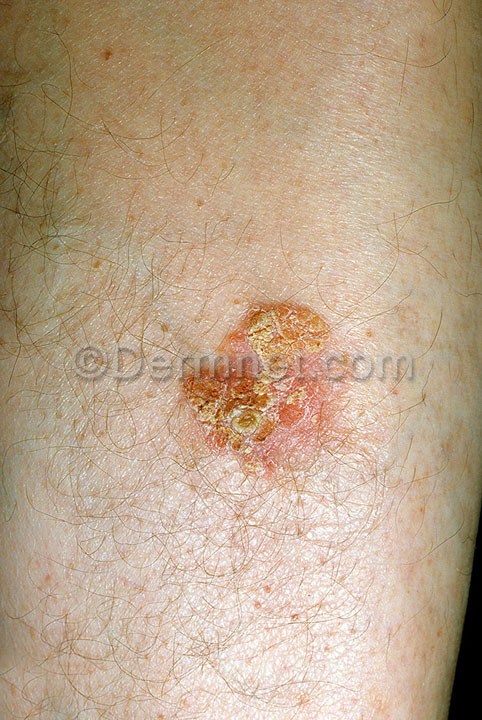
Disease: Actinic Keratosis Basal Cell Carcinoma and other Malignant Lesions